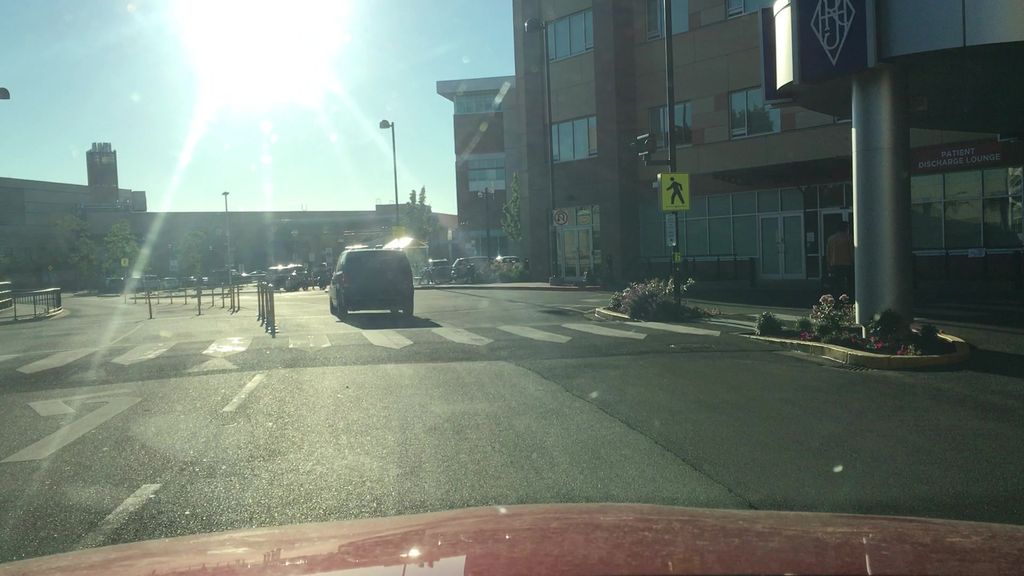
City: victoria